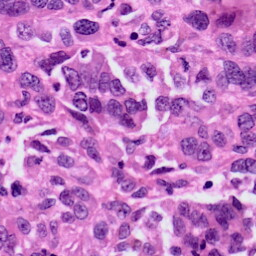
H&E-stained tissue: Skin